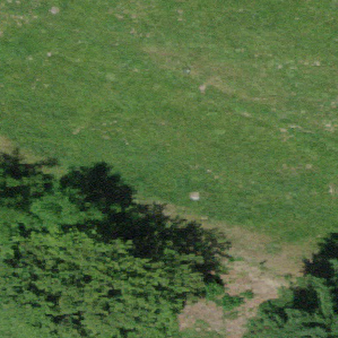
Label: other